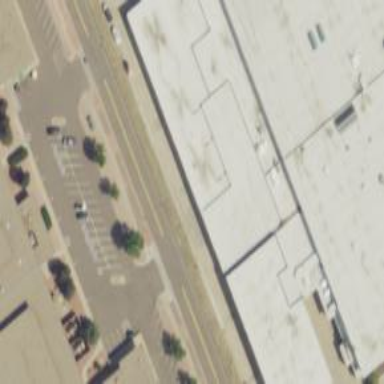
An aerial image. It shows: Parking area with concrete surface.